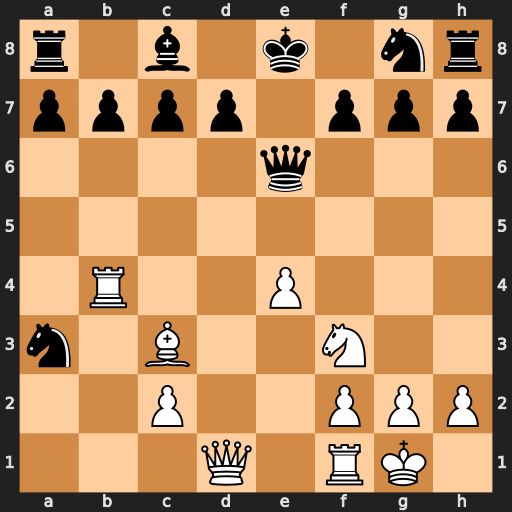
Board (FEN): r1b1k1nr/pppp1ppp/4q3/8/1R2P3/n1B2N2/2P2PPP/3Q1RK1
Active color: w
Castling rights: kq
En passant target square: -
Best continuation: Bxg7 Ne7 Bxh8